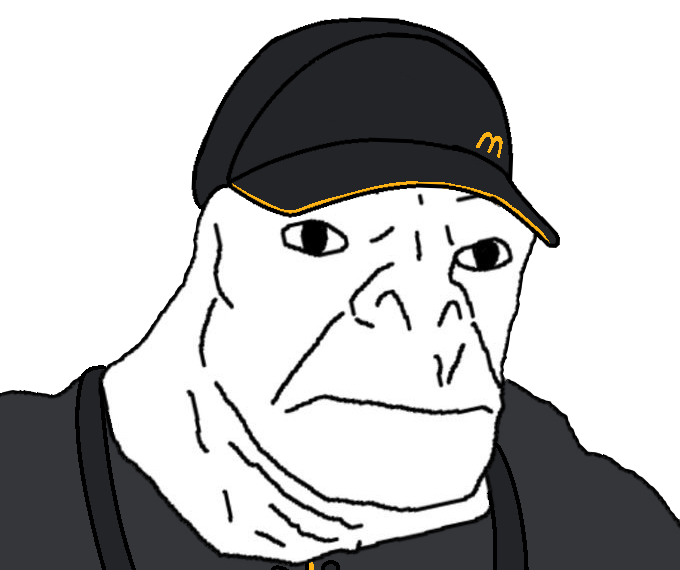
Label: 5_Craig